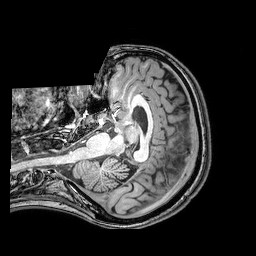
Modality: T1w
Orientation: axial
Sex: female
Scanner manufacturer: philips
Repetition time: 0.008119 s
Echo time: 0.00371 s